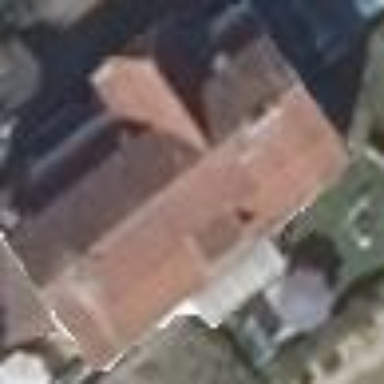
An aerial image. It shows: Detached building.